Question: I have used a <URL> to create a data source for a dashboard in Google Data Studio:
| Account_Number | Process_Date | Business_Unit | Budget_Reference | Vender_Name |
| -------------- | ------------ | ------------- | ---------------- | ----------- |
| <PHONE> | 7/1/2017 | 113111 | 0 | ABCD Plumbing |
| <PHONE> | 7/9/2017 | 114122 | 0 | ACME-1 Electric |
| <PHONE> | 6/14/2017 | 114223 | 1 | |
| <PHONE> | 5/11/2017 | 112444 | 1 | Shark Industries |
| <PHONE> | 5/12/2017 | 113334 | 2 | Cyberdyne Systems |
| <PHONE> | 5/11/2017 | 114440 | 2 | Ollivander's Wand Shop |
| <PHONE> | 5/9/2017 | 120001 | 2 | |
| <PHONE> | 5/17/2017 | 120009 | 2 | Wayne Enterprises |
| <PHONE> | 4/4/2017 | 120005 | 3 | Fun City - USA |
| <PHONE> | 4/15/2017 | 120014 | 3 | |
| <PHONE> | 3/11/2017 | 120111 | 3 | |
I used it to build a <URL> to filter out rows containing blank vendor names:
| Account_Number | Process_Date | Business_Unit | Budget_Reference | Vender_Name |
| -------------- | ------------ | ------------- | ---------------- | ----------- |
| <PHONE> | 7/1/2017 | 113111 | 0 | ABCD Plumbing |
| <PHONE> | 7/9/2017 | 114122 | 0 | ACME-1 Electric |
| <PHONE> | 5/11/2017 | 112444 | 1 | Shark Industries |
| <PHONE> | 5/12/2017 | 113334 | 2 | Cyberdyne Systems |
| <PHONE> | 5/11/2017 | 114440 | 2 | Ollivander's Wand Shop |
| <PHONE> | 5/17/2017 | 120009 | 2 | Wayne Enterprises |
| <PHONE> | 4/4/2017 | 120005 | 3 | Fun City - USA |
<URL>:

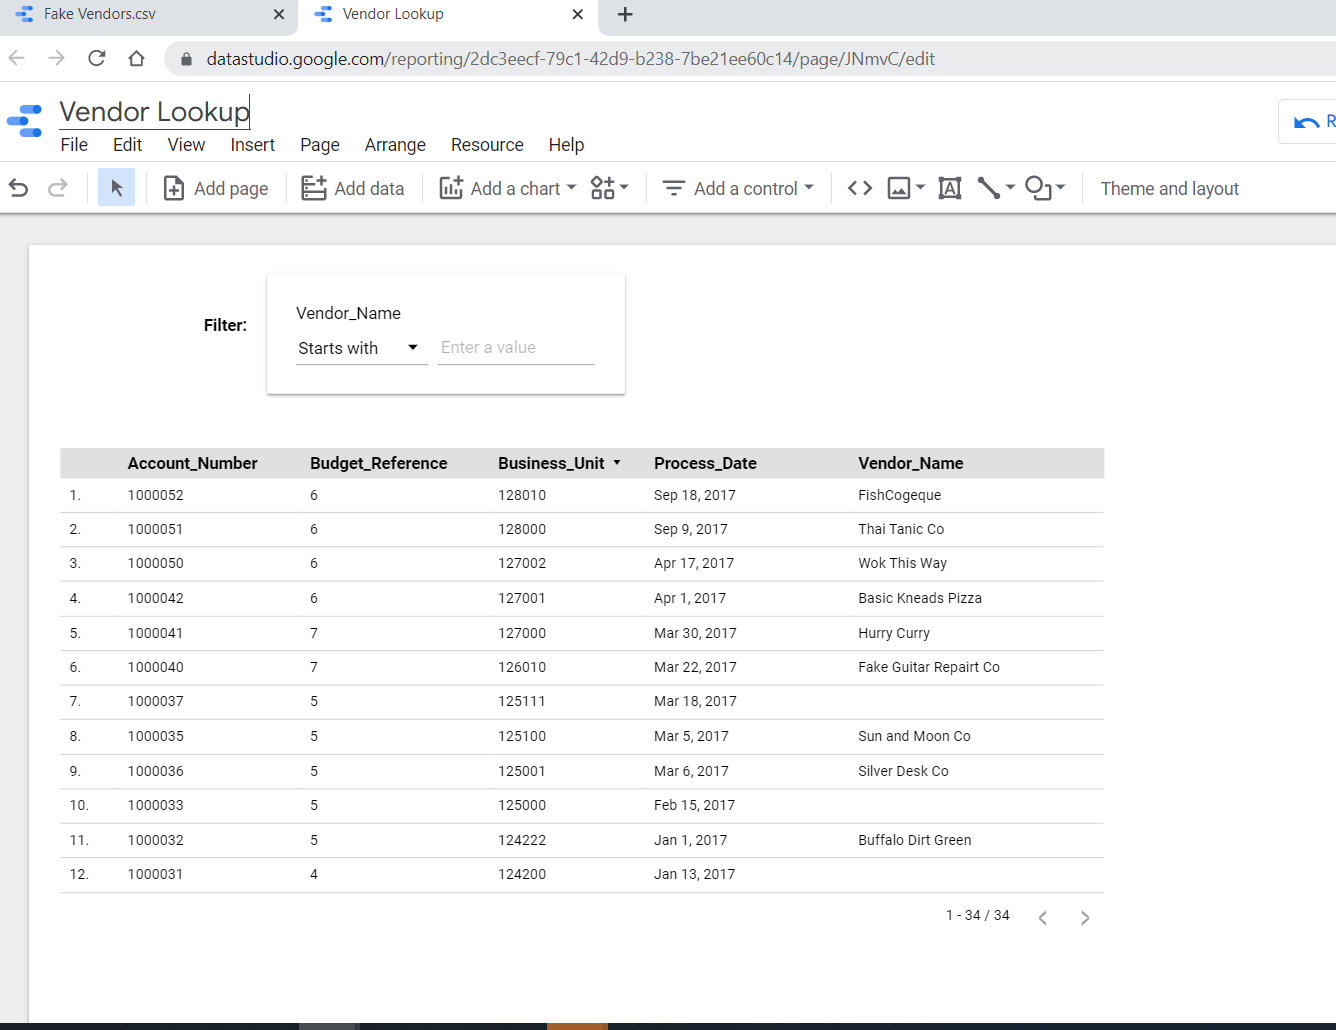
Answer: Use either approach (1 2), based on the requirement:
1. Flexible - Checkbox: Provides the option for users to switch NULL values on or off
2. Fixed - Filter: Use if the aim is to hide NULL values
# 1) Flexible: Control Box
To create a toggleable feature, a <URL> can be used, with the control field:
'''
IF(Vendor_Name IS NULL, FALSE, TRUE)
'''
The <URL> function to detect NULL values in the 'Vendor_Name' field, which then filters data based on the checkbox selection:
- - -
To view all data, click the ^ <URL> button on the report header.
Optionally, use <URL> to ensure that users start with a default view:
- <URL>
<URL> and a GIF to elaborate:

# 2) Fixed: Filter
To hide NULL values from users (without the ability for users to toggle), this <URL> would do:

'''
Exclude Vendor_Name is NULL
'''
<URL> and a GIF to demonstrate: